九年级 · 画法几何学
已知某几何体的三视图如图所示, 则该几何体可能是( )

俯视图
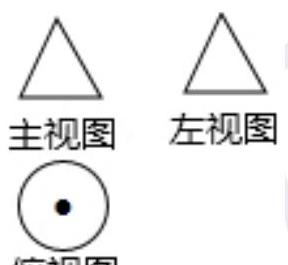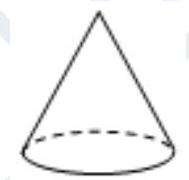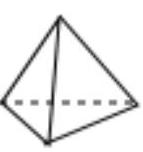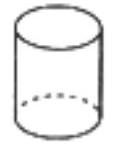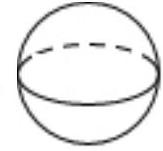
A.

B.

C.

D.

答案: A
解析: 【分析】

此题考查由三视图判断几何体, 三视图里有两个相同可确定该几何体是柱体, 锥体还是球体, 由另一个视图确定其具体形状.

根据两个视图是三角形得出该几何体是锥体, 再根据俯视图是圆加一个圆心, 得出几何体是圆锥.

【解答】

解: $\because$ 主视图和左视图是三角形,

$\therefore$ 几何体是锥体,

$\because$ 俯视图的大致轮廓是圆,

$\therefore$ 该几何体是圆锥.

故选: $A$.